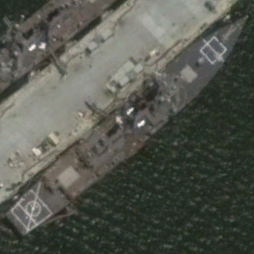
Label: destroyer